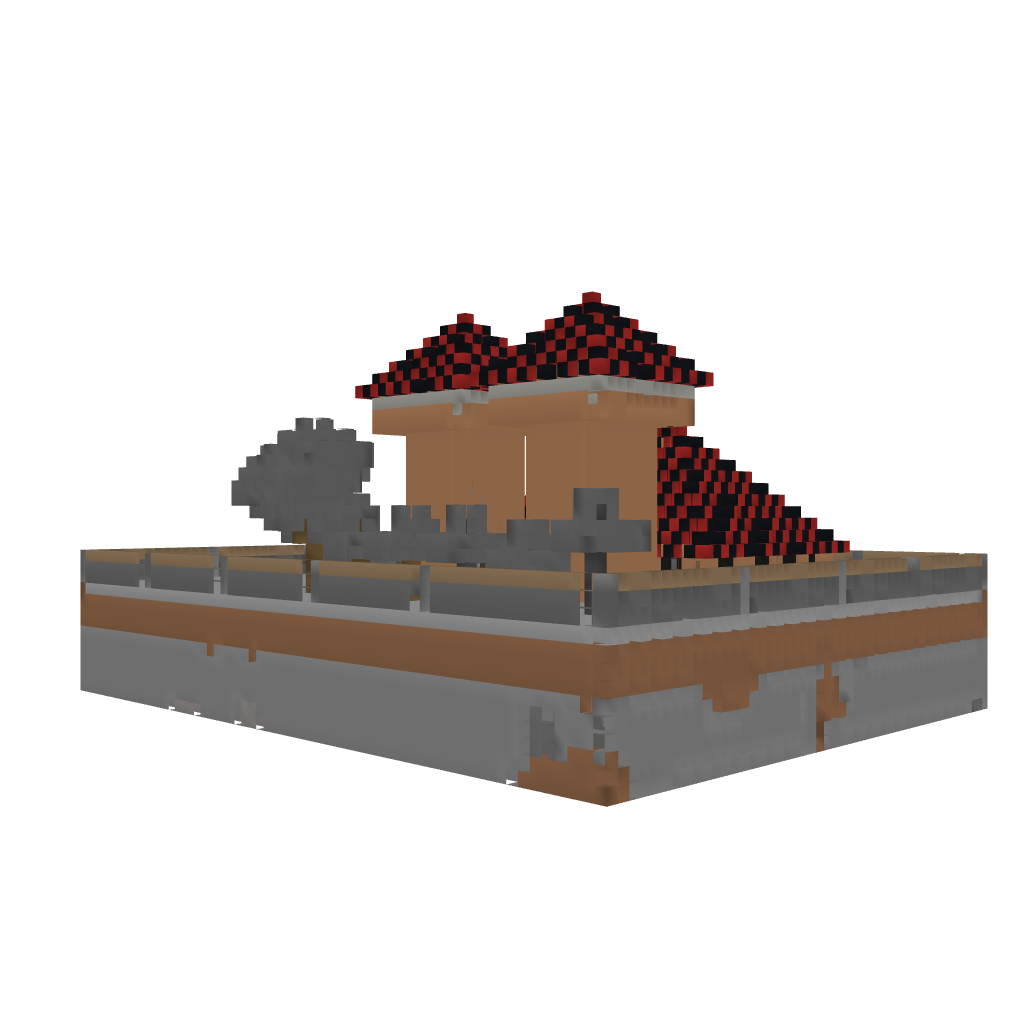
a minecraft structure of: Twin Tower House